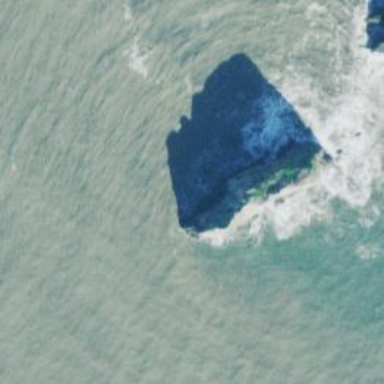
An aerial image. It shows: Islet along the natural coastline.